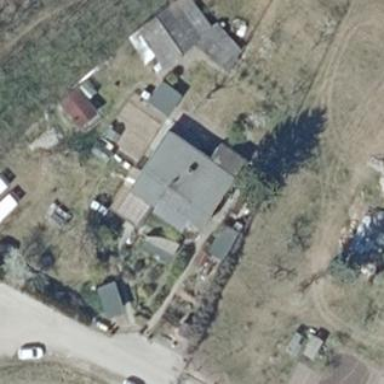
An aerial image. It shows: Simple and straightforward house.